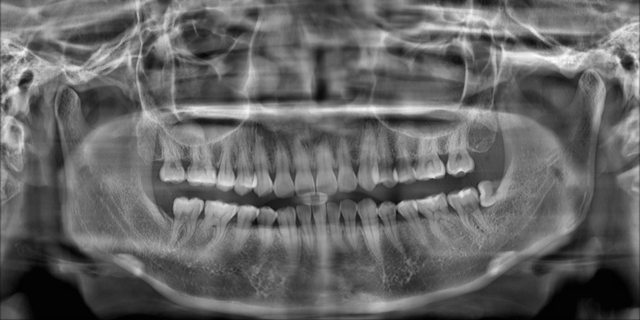
adult